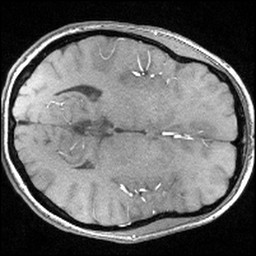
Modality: angio
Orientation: axial
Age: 24
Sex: female
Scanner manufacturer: siemens
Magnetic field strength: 3 T
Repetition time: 0.025 s
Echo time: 0.00334 s